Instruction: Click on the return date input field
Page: home
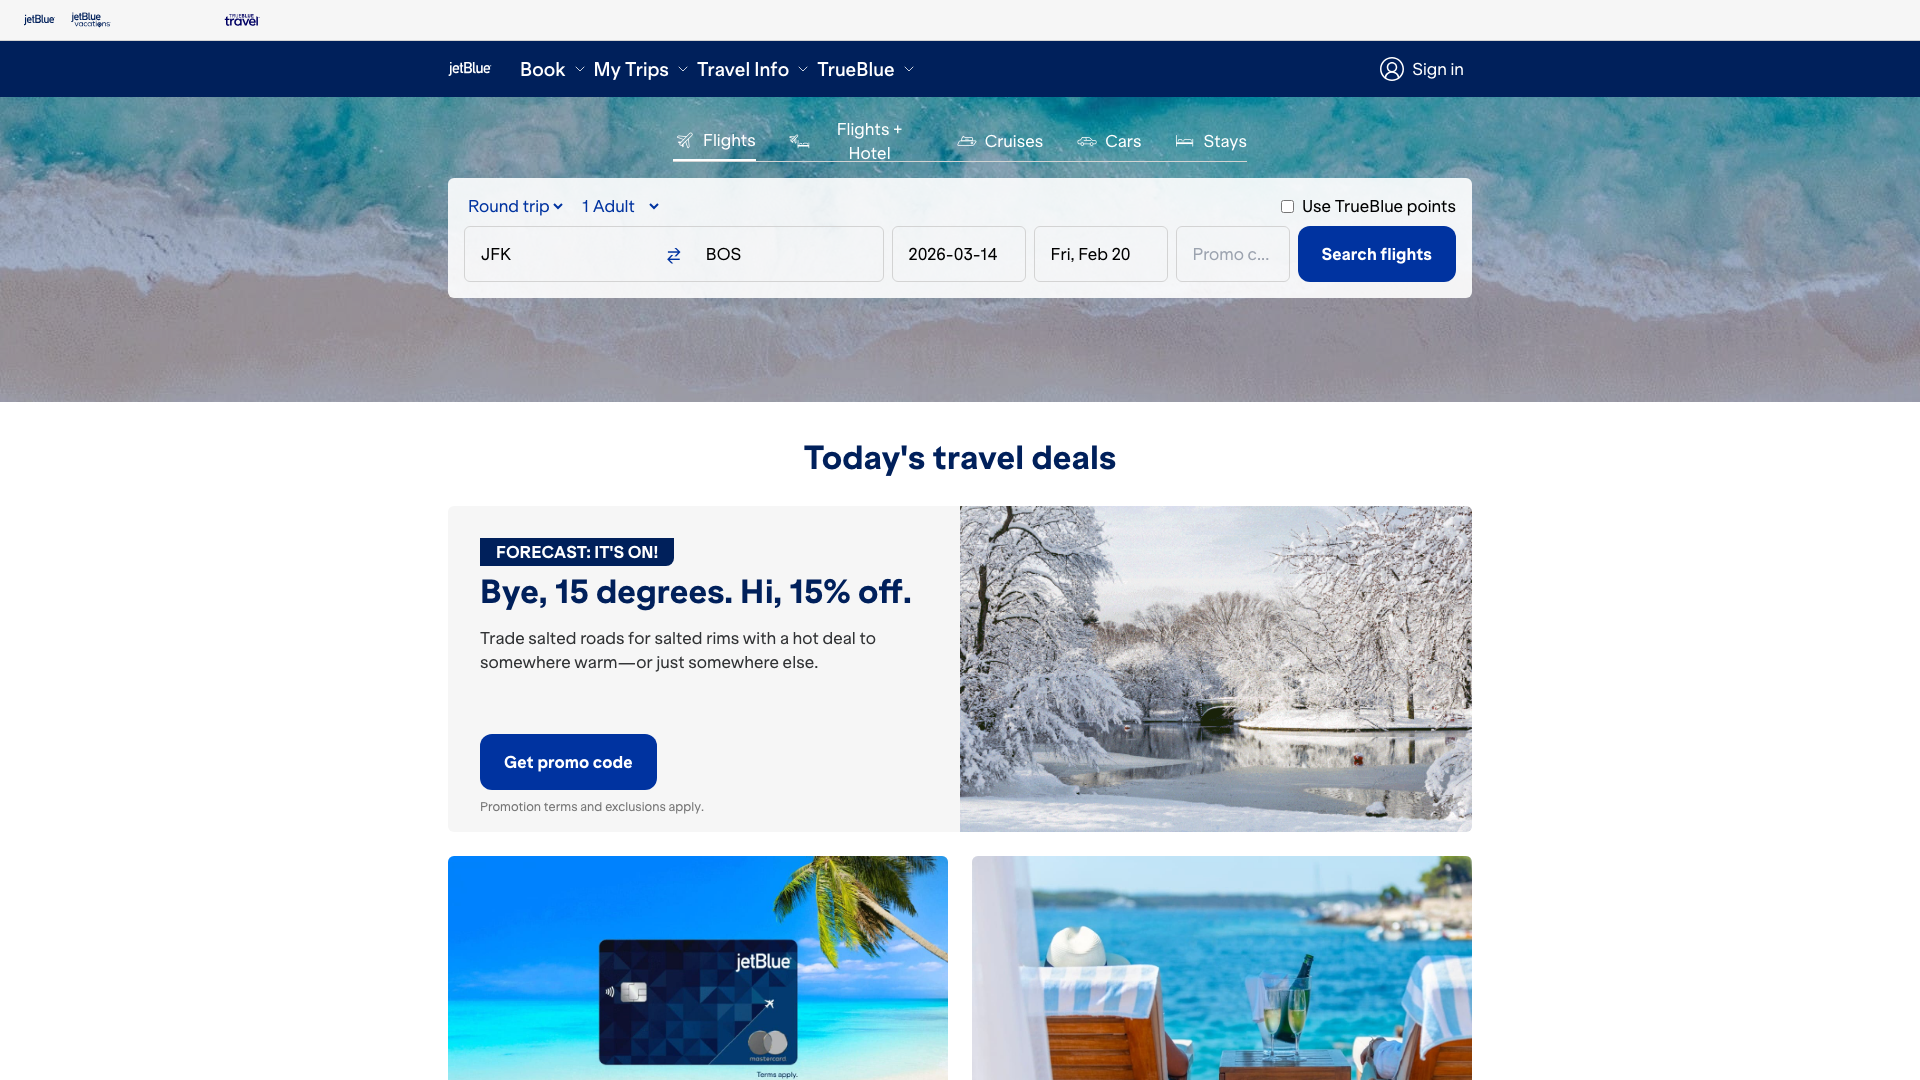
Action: click